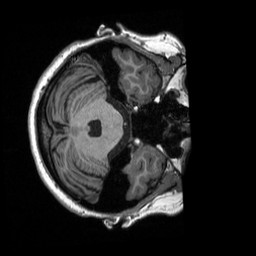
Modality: T1w
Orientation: axial
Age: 28
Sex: female
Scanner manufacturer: siemens
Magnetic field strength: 3 T
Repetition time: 2.3 s
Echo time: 0.00298 s